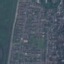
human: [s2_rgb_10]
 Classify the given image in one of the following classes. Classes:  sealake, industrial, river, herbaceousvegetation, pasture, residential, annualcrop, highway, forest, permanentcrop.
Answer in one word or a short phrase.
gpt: Residential